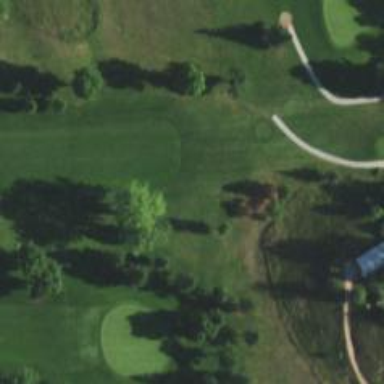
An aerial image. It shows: Golf hole.